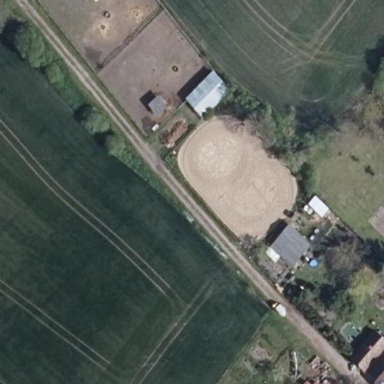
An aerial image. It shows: Fence surrounding horse riding area with sandy terrain.